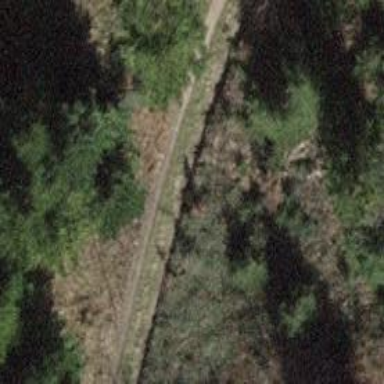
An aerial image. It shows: Path on the ground.